Interaction volume radius: 5 \u00c5
Interaction volume height: 15 \u00c5
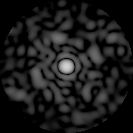
Disorder parameter: 0.835